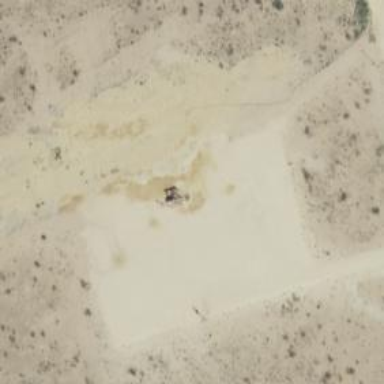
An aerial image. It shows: Petroleum well that is man-made.